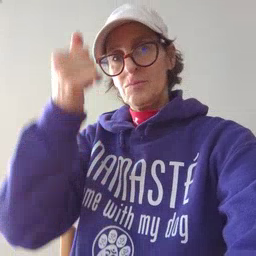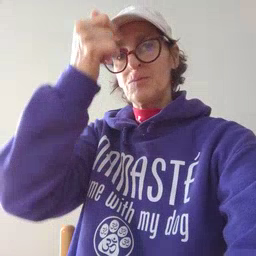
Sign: brother